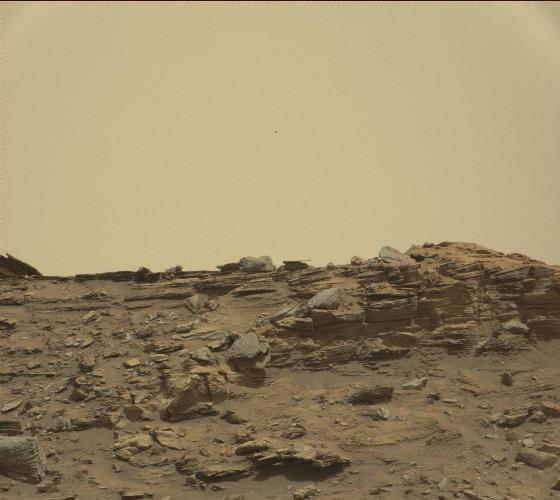
Terrain classes present: Bedrock, Gravel / Sand / Soil, Rock, Shadow, Sky / Distant Mountains